Field crop: maize
Growth stage: 2
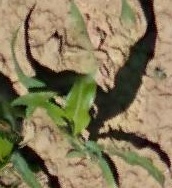
Species: maize